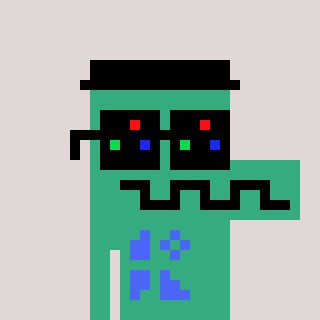
a pixel art character with square black sunglasses, a crocodile-shaped head and a teal-colored body on a warm background